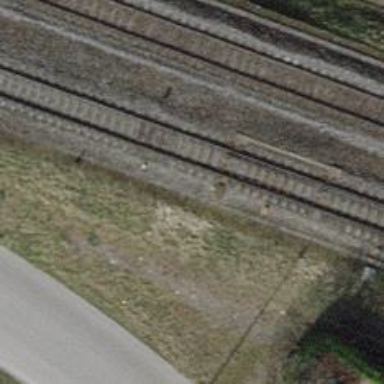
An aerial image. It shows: Railway track with contact lines for electrification.